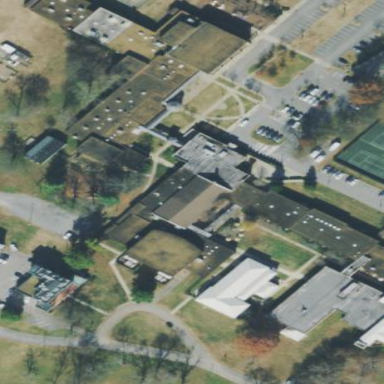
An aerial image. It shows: School building.